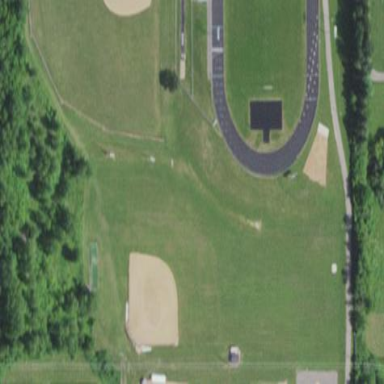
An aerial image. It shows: Baseball pitch for leisure and sports activities.